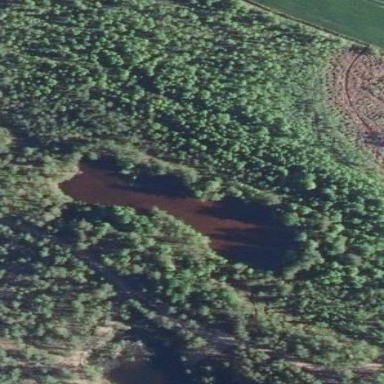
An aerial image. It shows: Pond surrounded by natural water.